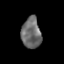
Tissue: prostate
Cell type: T cells
Senescence score: 0.2654
Nuclear area (px): 587
Mean DAPI intensity: 108.203